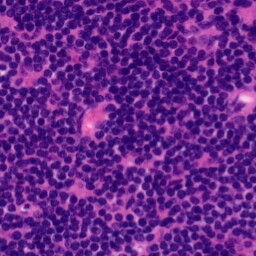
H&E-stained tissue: Tonsil